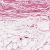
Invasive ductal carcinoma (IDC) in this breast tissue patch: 0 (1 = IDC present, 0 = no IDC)